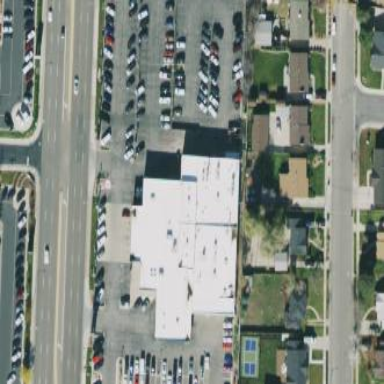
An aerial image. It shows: Retail building that houses car shop.